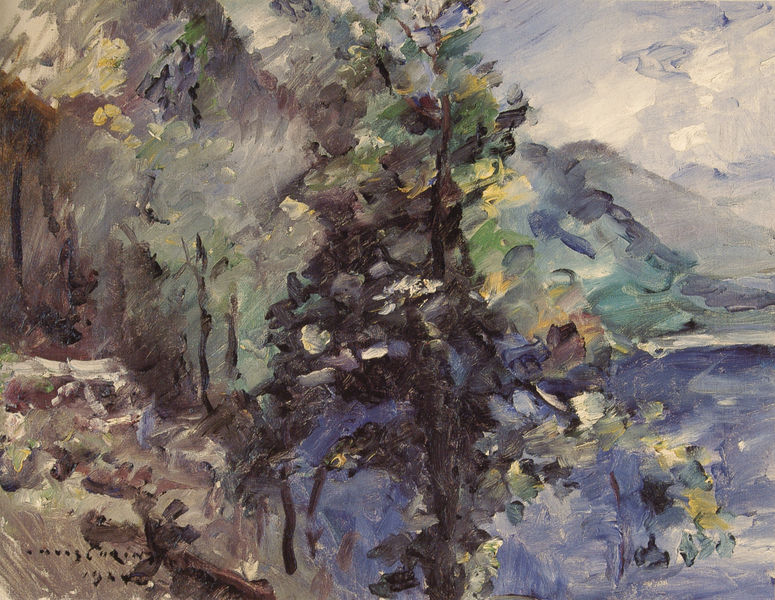
Titel: Walchensee mit Abhang des Jochberges
Künstler: Lovis Corinth
Standort: Hannover
Institution: Niedersächsisches Landesmuseum Hannover
Schlagwörter: baum, berg, blau, blätter, dunkel, felsen, gemälde, himmel, laub, meer, schatten, wasser, weiß, wolken, aquarell, bäume, fluss, gelb, grün, impressionismus, landschaft, ocker, see, ufer, äste, abend, braun, bunt, grau, holz, licht, nacht, orange, schwarz, türkis, weg, beige, malerei, mensch, stein, steine, signatur, öl, ast, baumstamm, erde, feld, hügel, natur, stamm, wind, brücke, gewässer, pastos, sonne, boden, wald, bewölkt, schrift, abhang, abstrakt, berge, fels, gebirge, gipfel, hang, modern, farbe, lila, violett, barun, herbst, bank, böschung, ölgemälde, blue, oil, white, black, dark, duktus, expressionism, gold, gray, green, grey, painting, yellow, detail, artiste, datum, gris, jaune, flowers, oil painting, pink, reflection, brown, plant, mondlicht, corinth, lovis, lovis corinth, alpen, noir, tupfen, tupfer, ölmalerei, wood, silver, lac, cliff, cloud, clouds, rock, rocks, sky, stone, tree, hill, hills, lake, landscape, mountain, mountains, nature, ocean, sand, sea, shore, water, waves, german, trees, licht schatten, himel, autumn, coast, forest, grass, light, stream, bushes, plants, drawing, brushstroke, cezanne, color, impressionism, post-impressionism, provence, expressionist, french, arbre, paysage, peinture, main, fall, bergsee, movement, swirl, beach, storm, wave, eau, scene, abstract, danish, still life, dirt, outside, bleu, montagne, monet, leaves, impressionist, schirft, watercolor, art, colorful, colors, colourful, colours, signature, nuage, couleur, english, animal, motion, stroke, american, bush, branches, seenlandschaft, brush, brushstrokes, leaf, outdoors, forrest, datiert, tableau, bay, colour, modernist, paint, dutch, impasto, impressionistic, soil, forêt, blurred, blurry, patches, russian, impression, strokes, tall, chaos, van gogh, blau schwarz, spots, woods, style, date, year, pissarro, sticks, natural, moving, trunks, pinceau, couds, pointlismus, sketchy, walchensee, brushwork, mess, greenery, oil on canvas, blck, landcape, montains, louis, tre, burshwork, painterly, ree, tress, snad, blur, oil paint, smudge, expressive, cobalt, dabbing, weird, lakeside, twigs, dreamy, abrtract, mix, blau eindruck wild sommer ´bedrohlich, paining, winter trees, trees on a mountainside, gaussian, finger paint, drawining, artisit, dabs